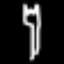
Label: fork